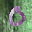
Label: 0